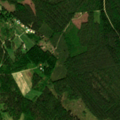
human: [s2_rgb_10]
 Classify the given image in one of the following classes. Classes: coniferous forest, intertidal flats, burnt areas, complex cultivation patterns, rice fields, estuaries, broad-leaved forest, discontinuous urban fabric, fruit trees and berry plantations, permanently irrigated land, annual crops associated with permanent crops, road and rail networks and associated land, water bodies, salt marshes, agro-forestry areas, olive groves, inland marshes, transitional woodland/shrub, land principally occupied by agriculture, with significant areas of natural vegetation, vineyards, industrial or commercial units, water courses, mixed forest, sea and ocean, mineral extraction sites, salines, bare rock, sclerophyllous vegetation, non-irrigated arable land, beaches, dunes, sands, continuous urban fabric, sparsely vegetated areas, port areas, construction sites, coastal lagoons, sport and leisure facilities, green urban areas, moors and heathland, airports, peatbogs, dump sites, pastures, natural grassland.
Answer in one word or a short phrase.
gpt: coniferous forest, mixed forest